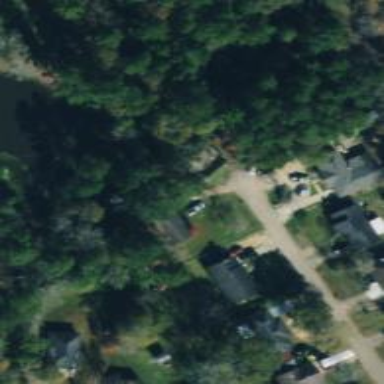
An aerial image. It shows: Residential road.